Question: I'm looking to create a multi-select dropdown listbox in GWT, but I'm not sure how to go about doing so. I'd like it to be similar to this:

Any suggestions?
Should I take gwt ListBox code and adapt it to accept objects? Or should I forget their Listbox and try to make my own from scratch? Or should I go in a different direction completely? I'd really prefer not to include external libraries (like SmartGWT) if possible - I'm trying to stick with straight-up GWT.
Please advise.
Thanks!
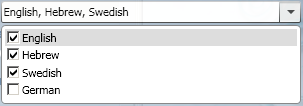
Answer: For anyone interested, I actually ended up rolling my own...
It's a TextBox with an Image next to it. And each of these has a ClickHandler that shows/hides a DecoratedPopupPanel positioned at (TextBox.left, TextBox.top + TextBox.height).
Seems to work alright for me - and I can put anything I want in it. Getting the Image to line up nicely with the Textbox is a little tricky in IE, but in FF it looks great. :)
Thanks!